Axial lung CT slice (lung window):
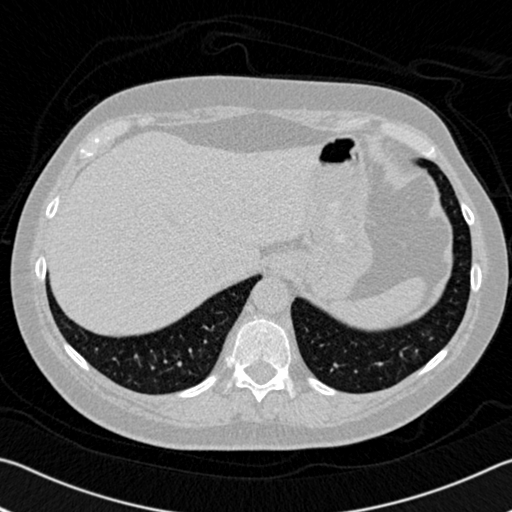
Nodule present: no